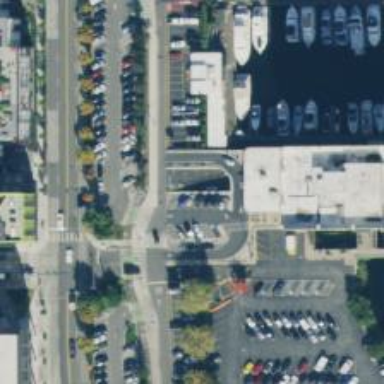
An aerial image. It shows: Parking space is available.